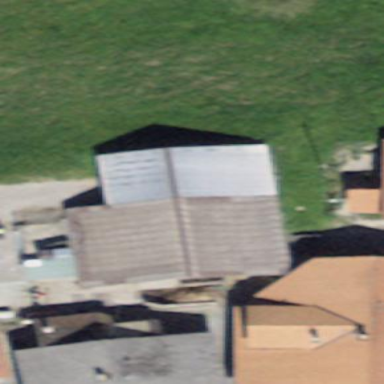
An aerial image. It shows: Barn.